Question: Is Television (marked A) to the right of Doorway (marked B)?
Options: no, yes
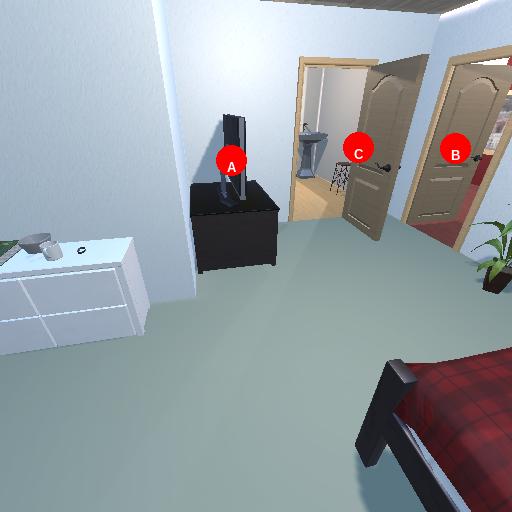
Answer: no